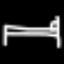
Label: bed